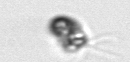
Label: flagellate